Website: walmart
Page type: delivery-shipping
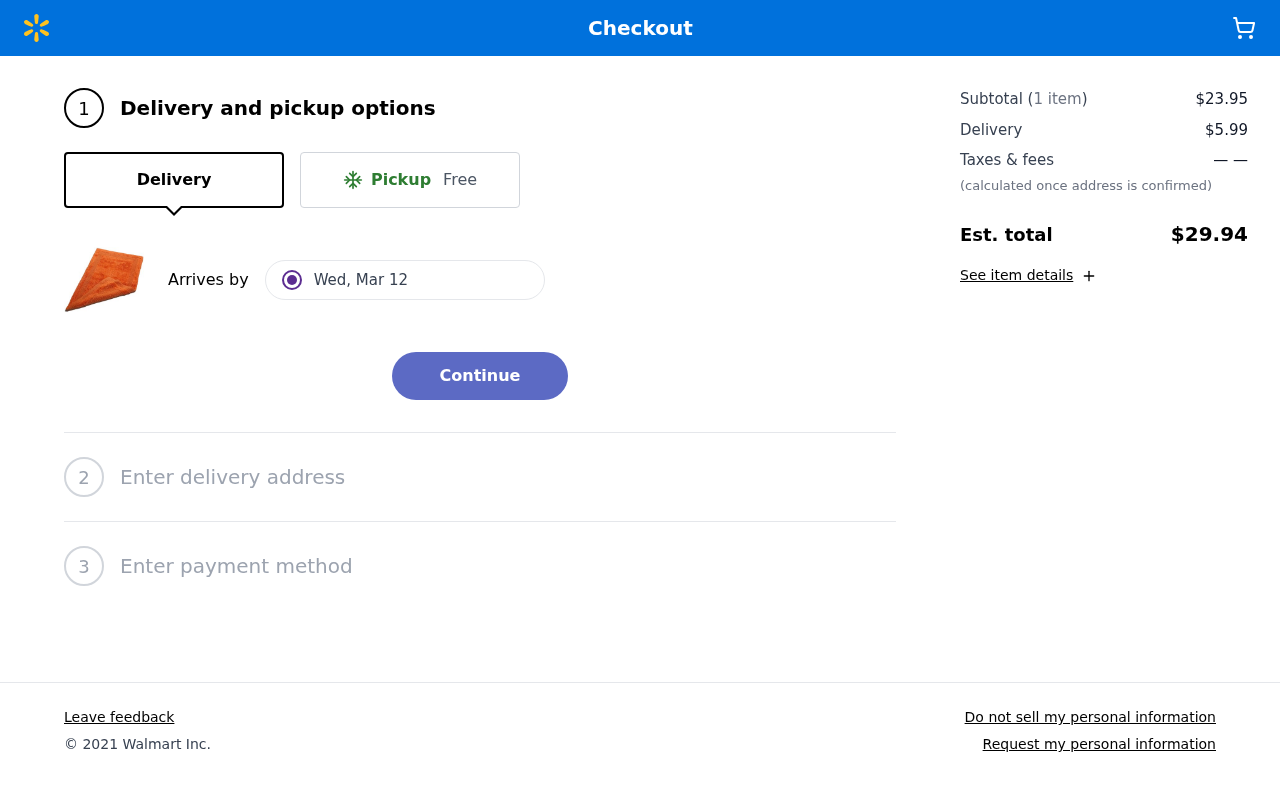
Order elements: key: ORDER_DELIVERY_DATE
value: Wed, Mar 12
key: ORDER_NUM_ITEMS
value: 1 item
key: ORDER_SUBTOTAL
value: $23.95
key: ORDER_SHIPPING_COST
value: $5.99
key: ORDER_TOTAL
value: $29.94